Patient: sex M, age 60
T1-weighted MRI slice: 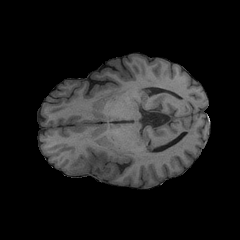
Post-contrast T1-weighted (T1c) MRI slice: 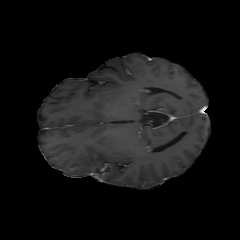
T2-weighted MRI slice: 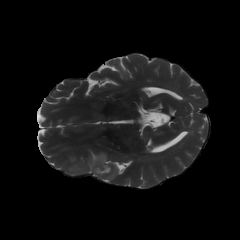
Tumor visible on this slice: yes
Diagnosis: Glioblastoma, IDH-wildtype
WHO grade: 4